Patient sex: M
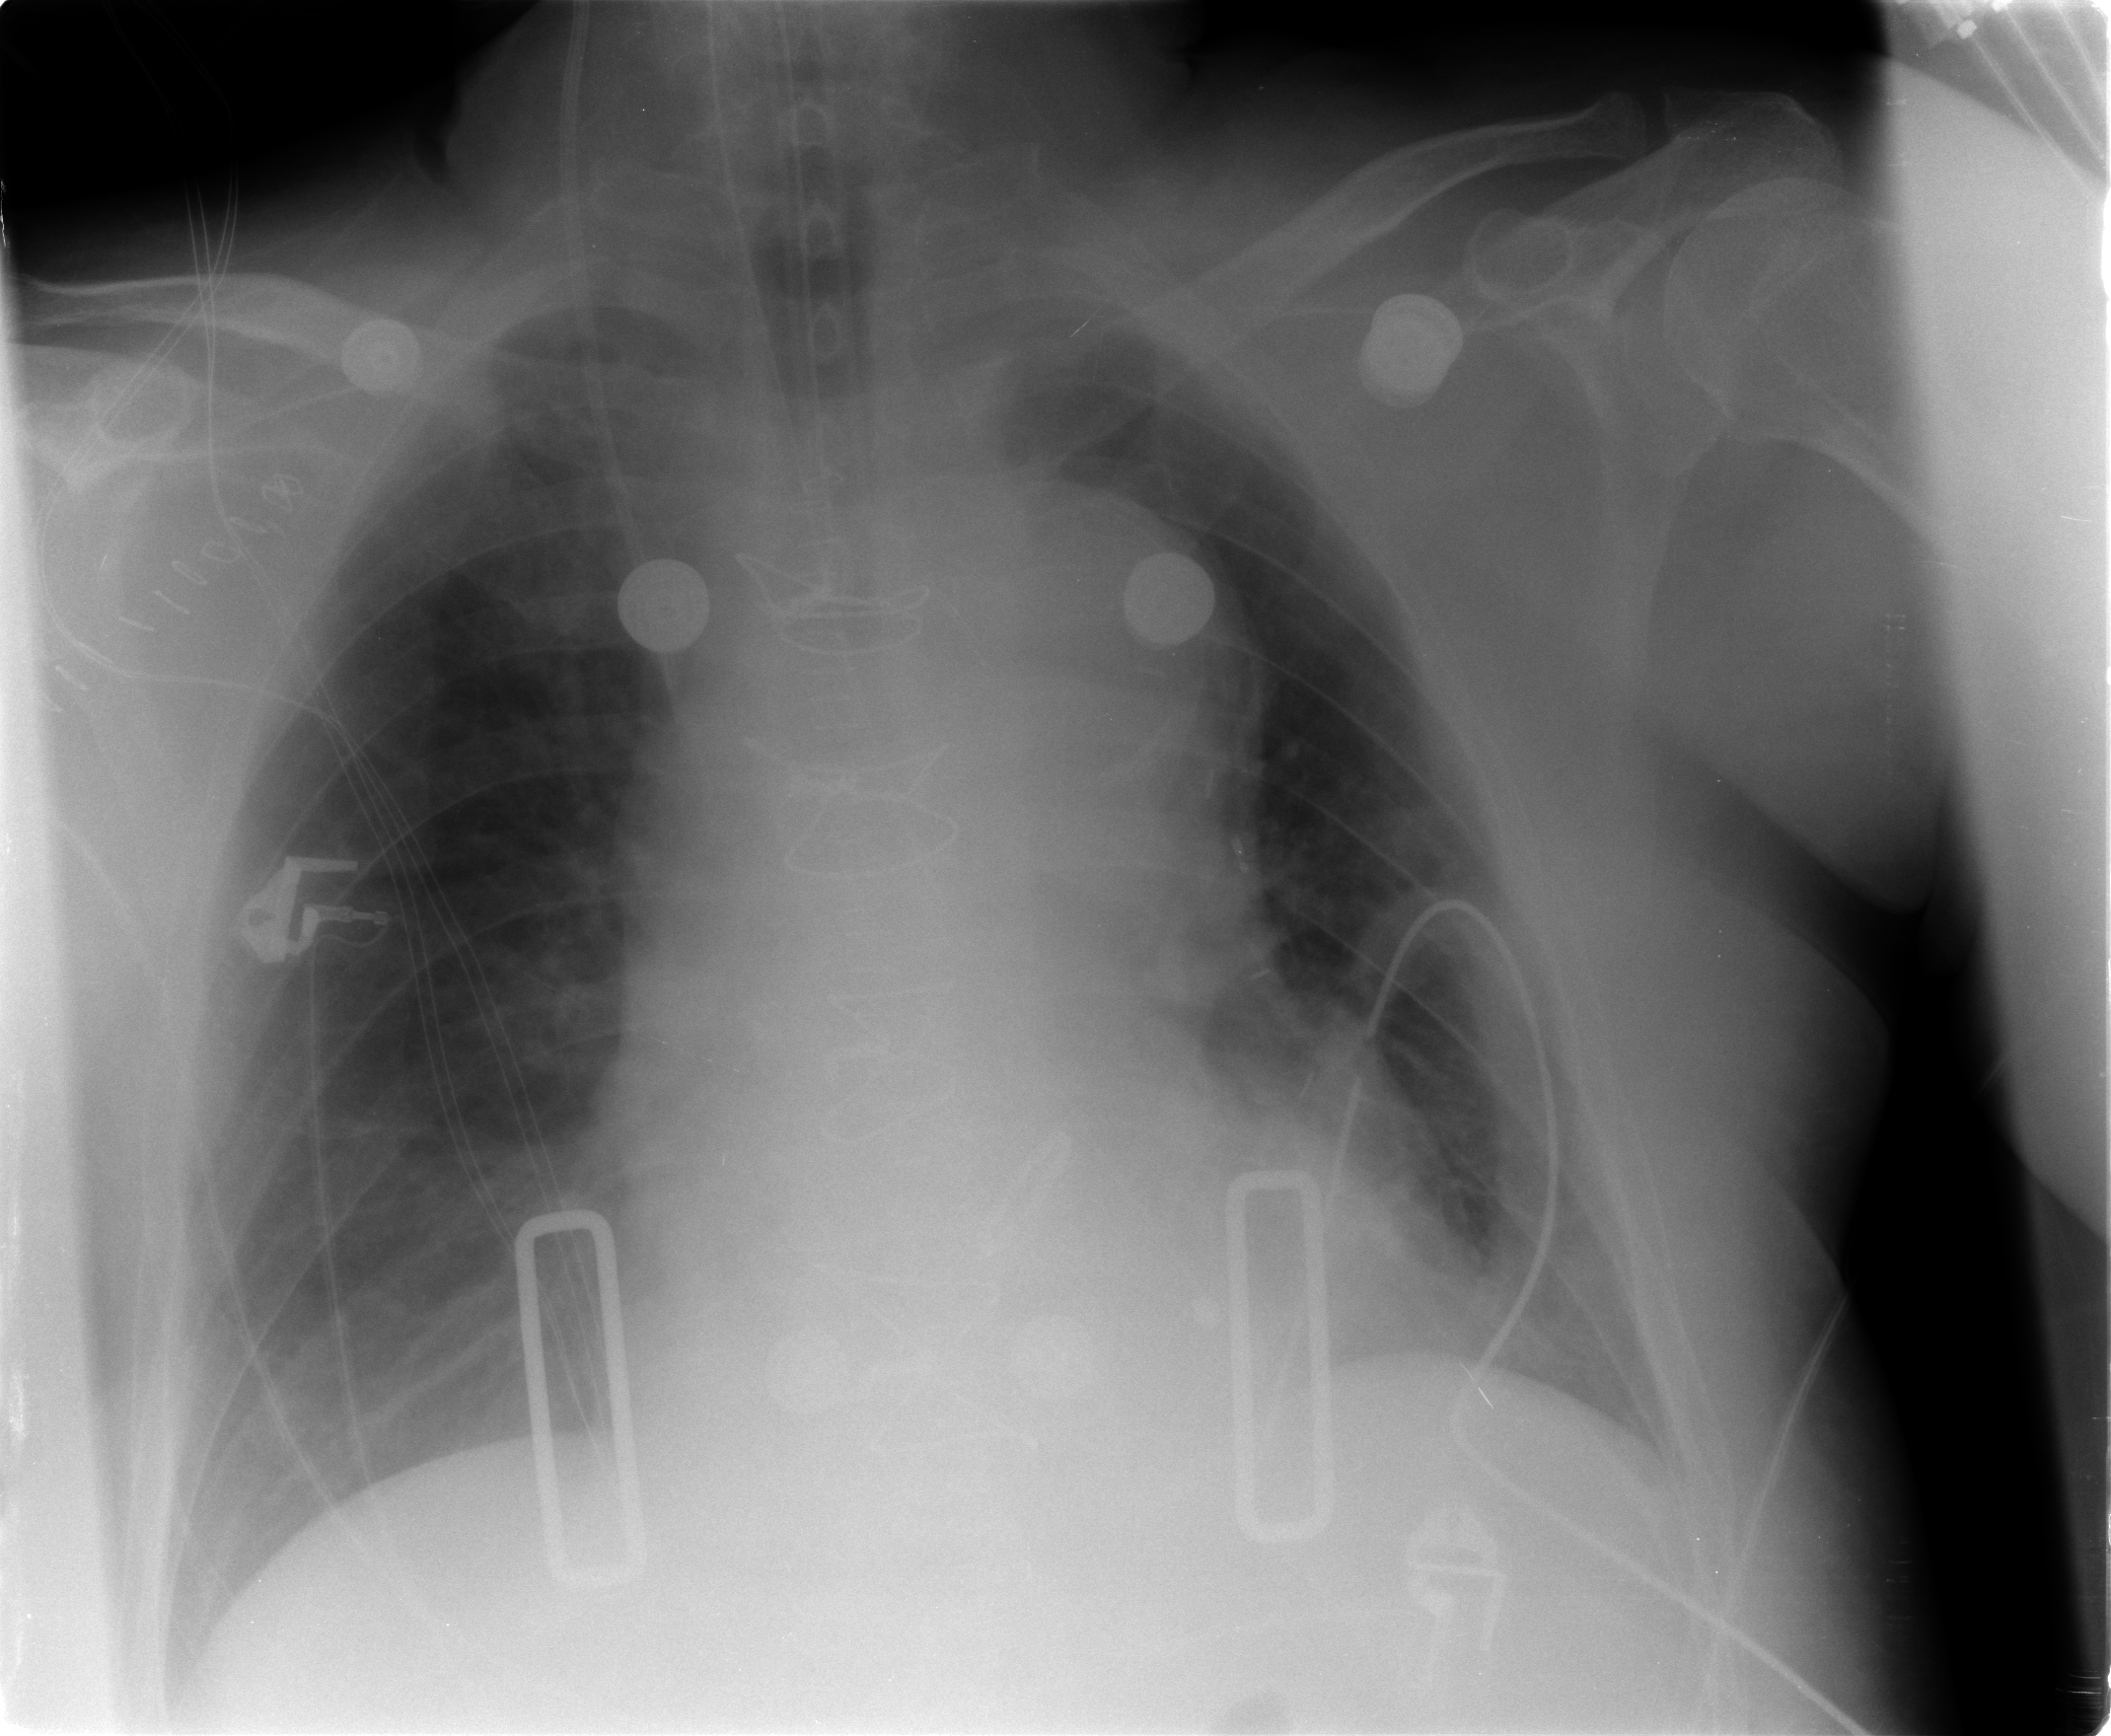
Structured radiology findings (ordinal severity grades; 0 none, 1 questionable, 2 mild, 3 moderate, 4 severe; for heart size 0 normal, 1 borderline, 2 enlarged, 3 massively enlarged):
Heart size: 2
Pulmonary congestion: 2
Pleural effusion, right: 0
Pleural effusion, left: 0
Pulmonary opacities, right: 0
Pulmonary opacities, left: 0
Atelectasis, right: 0
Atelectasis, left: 3